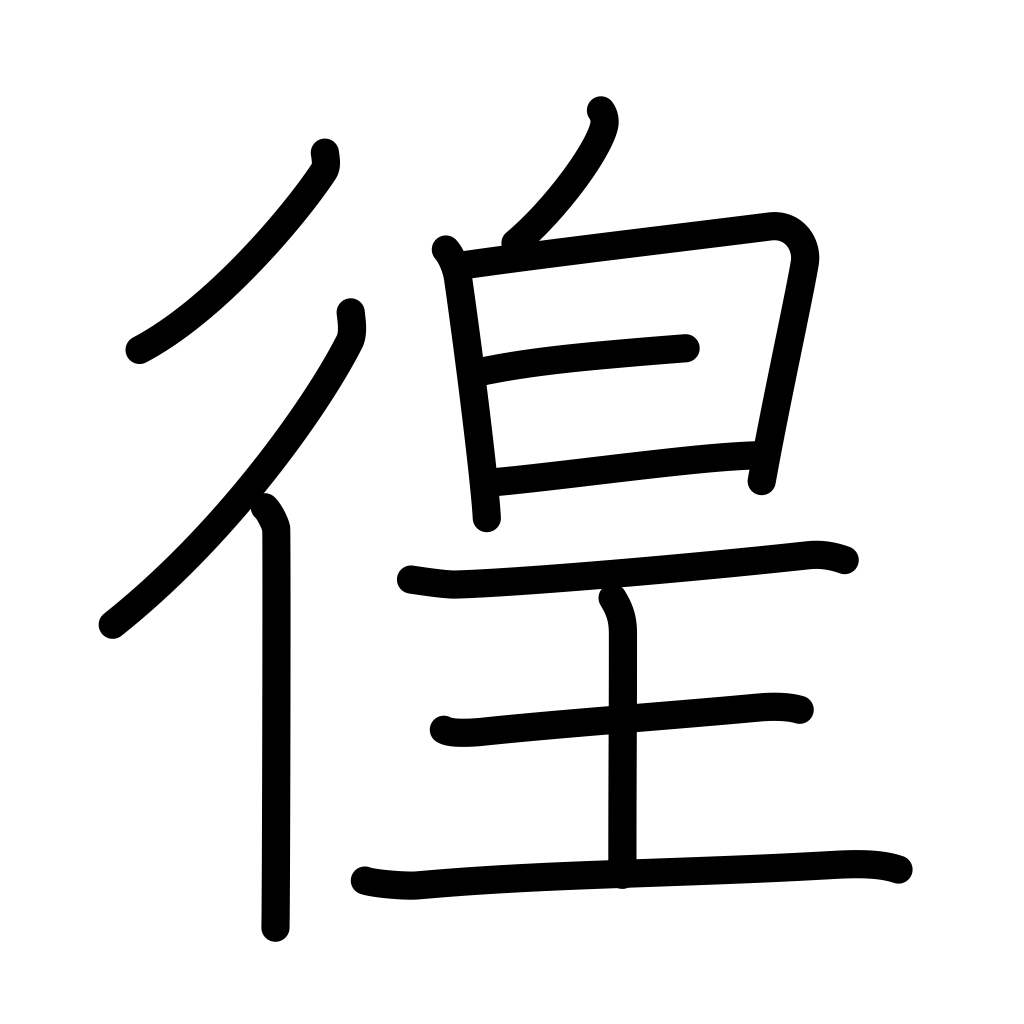
Meaning: wandering